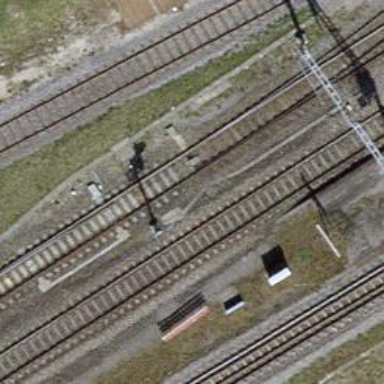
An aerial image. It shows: Railway signal.